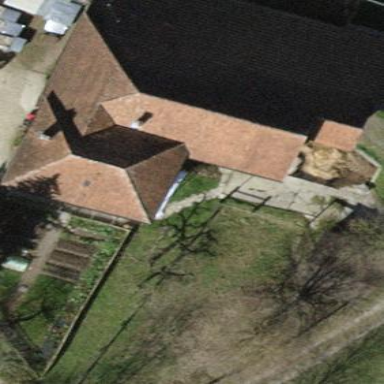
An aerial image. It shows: Detached building with hipped roof shape.